Question: Microsoft Edge (v100.0.1185.29) seems to have recently added a new hover icon(visual search) to all images over a certain size on a webpage. This option is also on the context menu anyway grrr!
I know the user can remove it in Edge settings but I'm looking for a solution in HTML/CSS to prevent this icon from showing when hovering over an tag?
This is the icon
<URL>
Which expands like so when you hover

I've tried different img width, heights and position settings. It seems to stop showing below 180px.
<URL>
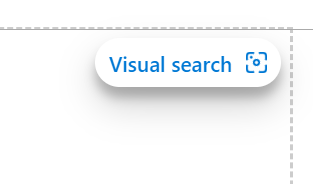
Answer: I tried using pointer-events:none on my image, but it still kept showing up on mouse hover. I eventually gave up using the IMG tag altogether, and used a DIV container instead, and then loaded the image as a background image. Apparently, background images don't trigger the visual menu.
'''
<DIV style = 'background-image:url("path to image"); background-size:100% 100%;'>
</DIV>
'''